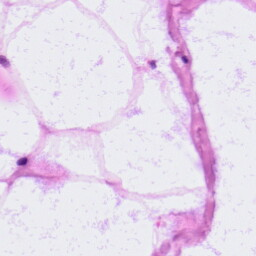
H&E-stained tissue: LymphNode